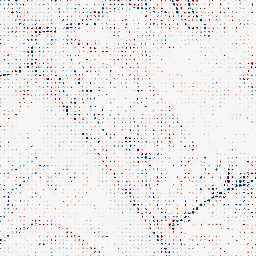
Category: edge_preserving
Decomposition family: median
Decomposition parameters: size: 5
Upsampling method: sinc_blackman
Upsampling parameters: scale: 8
kernel_size: 4
Upsampling scale: 8